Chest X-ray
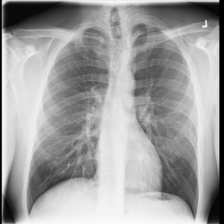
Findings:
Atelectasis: negative
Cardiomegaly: negative
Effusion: negative
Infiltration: negative
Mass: negative
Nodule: negative
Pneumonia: negative
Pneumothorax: negative
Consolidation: negative
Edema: negative
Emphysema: negative
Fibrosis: negative
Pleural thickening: negative
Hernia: negative